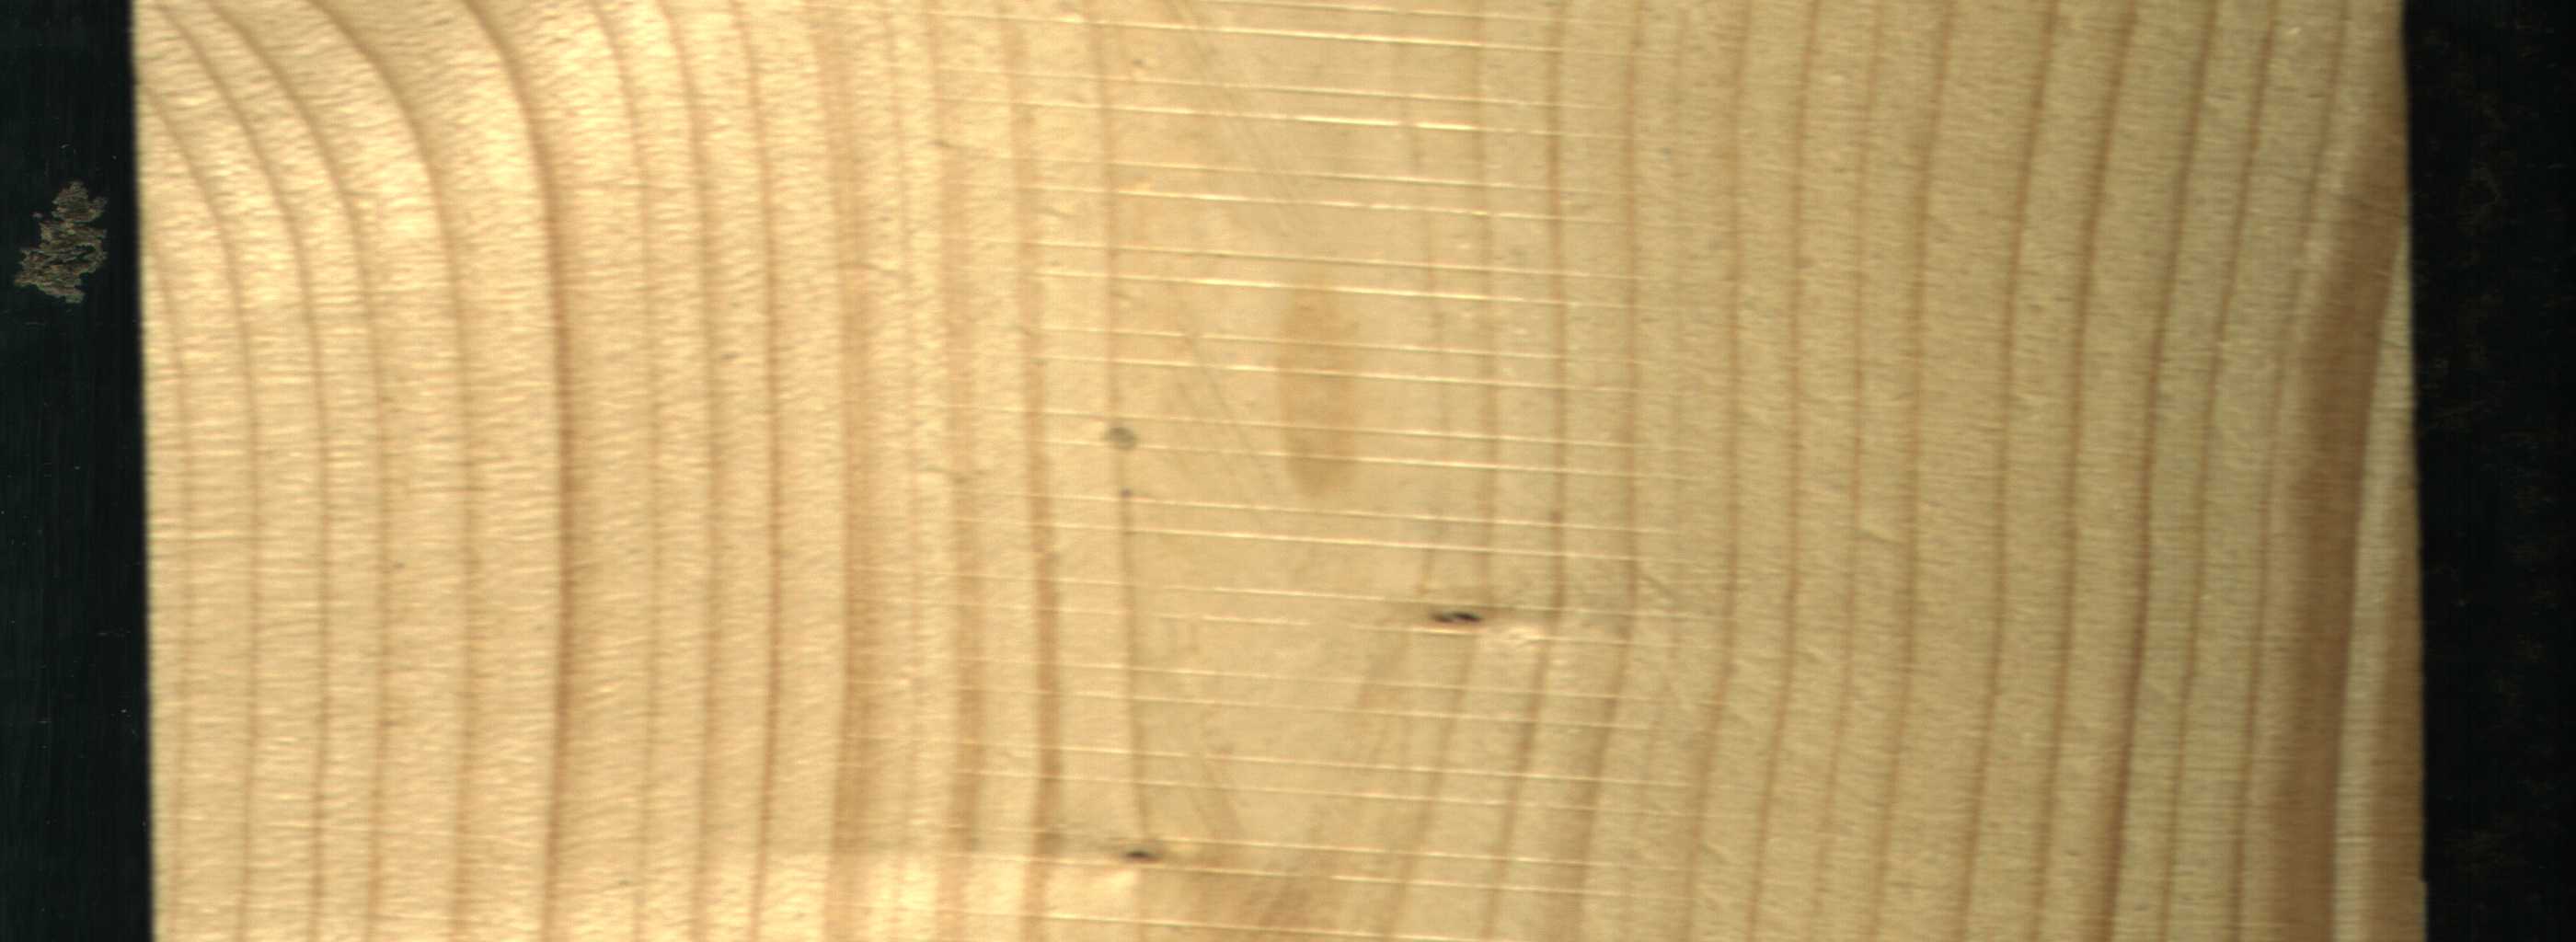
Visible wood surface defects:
Live_Knot
Live_Knot